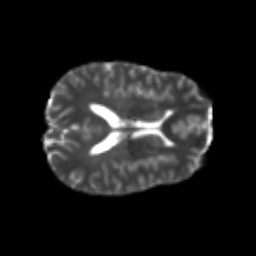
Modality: T2w
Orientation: axial
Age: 25
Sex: male
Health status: healthy
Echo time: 0.074 s